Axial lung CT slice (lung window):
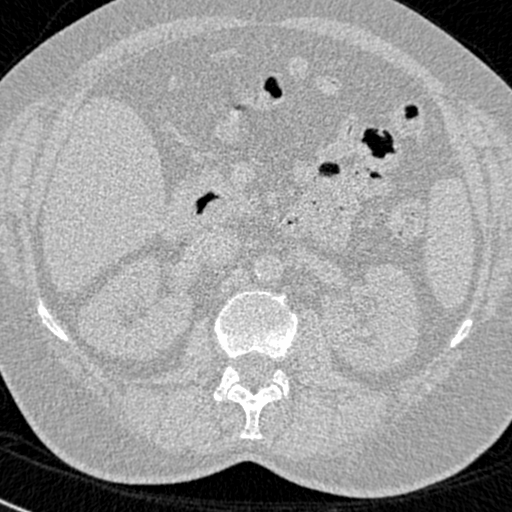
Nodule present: no